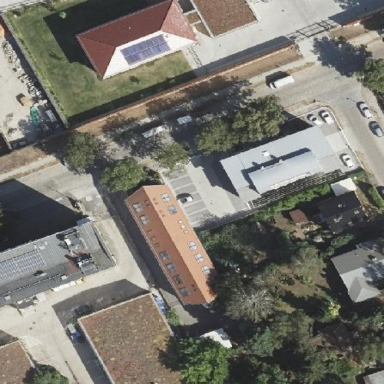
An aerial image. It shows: Office building.